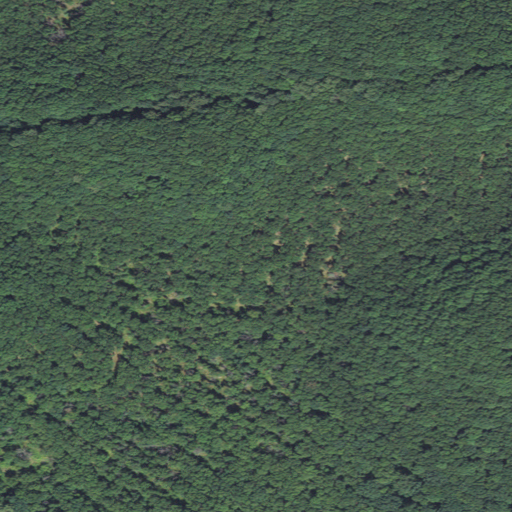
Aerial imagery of cliff(s) in Wisconsin named Bald Bluff containing deciduous forest and open development